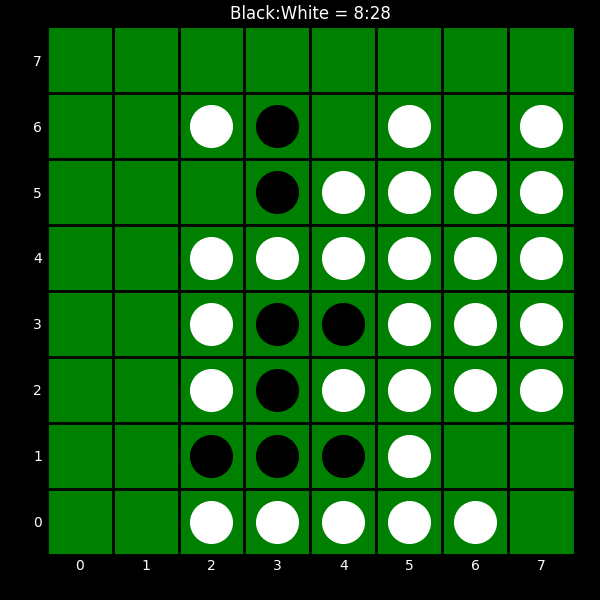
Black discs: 8
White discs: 28